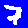
Digit: 7